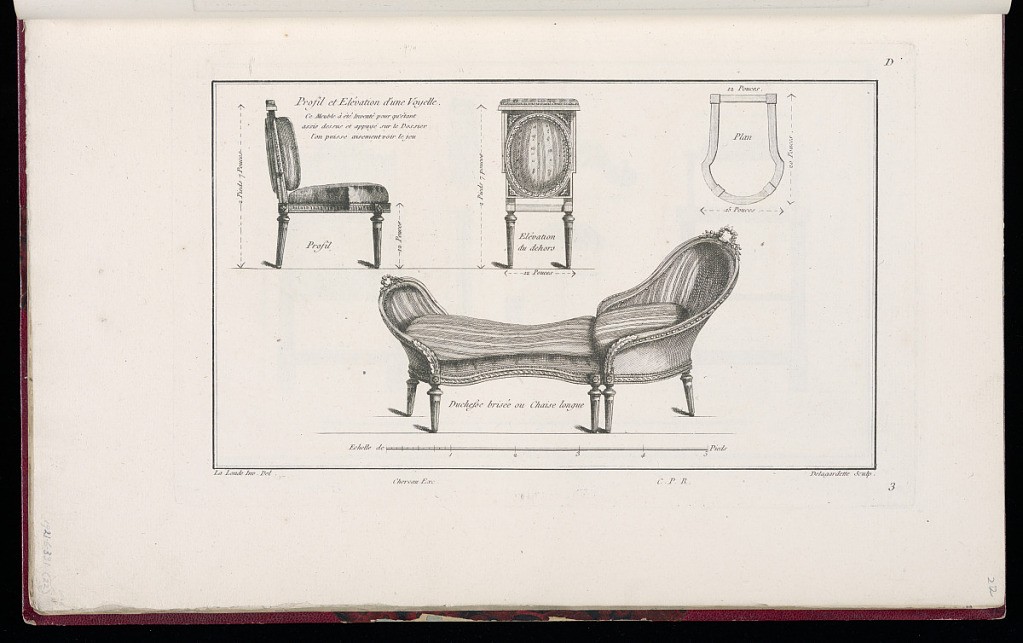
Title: Profil et Elévation d'une Voyelle [et] Duchesse brisée ou Chaise longue
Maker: Richard de Lalonde, French, active 1780–96
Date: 1775-1788
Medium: Etching on off-white laid paper
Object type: Print
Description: Profile of a Voyelle chair, as well as an elevation of the chair back and a plan of its seat. This type of chair was used for game playing, where an individual could kneel on the seat and lean against the back to better see the table where games were being played. The plate also features a design for a long lounging chair. The plate is signed and numbered.